Interaction volume radius: 10 \u00c5
Interaction volume height: 25 \u00c5
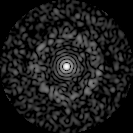
Disorder parameter: 0.8414